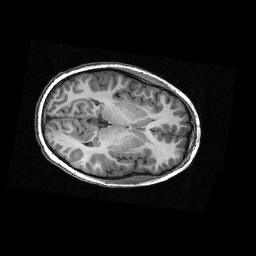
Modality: T1w
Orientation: axial
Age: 10
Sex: male
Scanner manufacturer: siemens
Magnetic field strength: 3 T
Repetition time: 2.3 s
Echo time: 0.00336 s